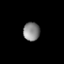
Tissue: lung
Cell type: Others
Senescence score: 0.234
Nuclear area (px): 295
Mean DAPI intensity: 136.403